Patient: sex F, age 65
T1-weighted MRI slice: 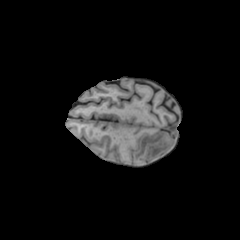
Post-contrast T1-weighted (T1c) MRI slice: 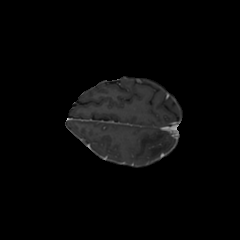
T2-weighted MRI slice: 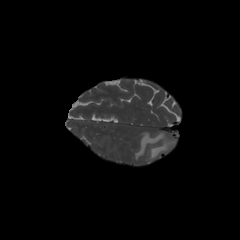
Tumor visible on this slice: yes
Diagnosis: Glioblastoma, IDH-wildtype
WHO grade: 4